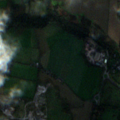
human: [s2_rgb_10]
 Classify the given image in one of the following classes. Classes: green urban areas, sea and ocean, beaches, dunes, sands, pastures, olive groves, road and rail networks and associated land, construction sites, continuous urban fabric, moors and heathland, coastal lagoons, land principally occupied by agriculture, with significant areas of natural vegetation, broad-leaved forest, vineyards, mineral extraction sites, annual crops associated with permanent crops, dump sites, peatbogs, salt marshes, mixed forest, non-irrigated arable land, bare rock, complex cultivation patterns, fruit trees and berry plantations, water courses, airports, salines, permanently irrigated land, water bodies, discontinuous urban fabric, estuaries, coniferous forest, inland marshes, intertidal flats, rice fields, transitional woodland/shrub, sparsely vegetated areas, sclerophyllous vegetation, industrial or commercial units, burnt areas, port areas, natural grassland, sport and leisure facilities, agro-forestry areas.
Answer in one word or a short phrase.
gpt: sport and leisure facilities, non-irrigated arable land, pastures, complex cultivation patterns, land principally occupied by agriculture, with significant areas of natural vegetation, broad-leaved forest